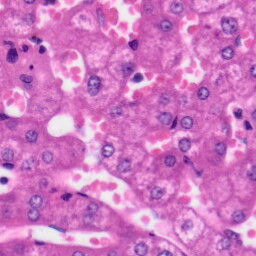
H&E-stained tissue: Liver